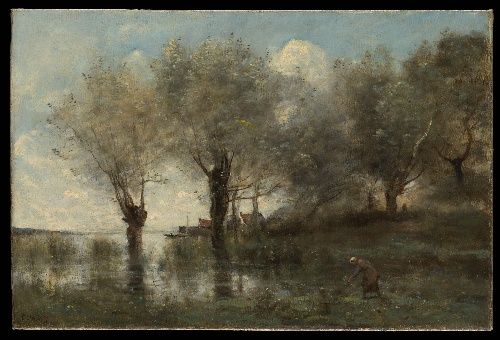
Title: A Pond in Picardy
Artist: Camille Corot
Artist bio: French, Paris 1796–1875 Paris
Date: ca. 1867
Object type: Painting
Classification: Paintings
Medium: Oil on canvas
Dimensions: 17 x 25 in. (43.2 x 63.5 cm)
Department: European Paintings
Credit line: Bequest of Benjamin Altman, 1913
Accession year: 1914
Repository: Metropolitan Museum of Art, New York, NY
Tags: Women|Ponds|Trees